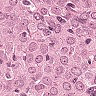
Metastatic tissue present: yes